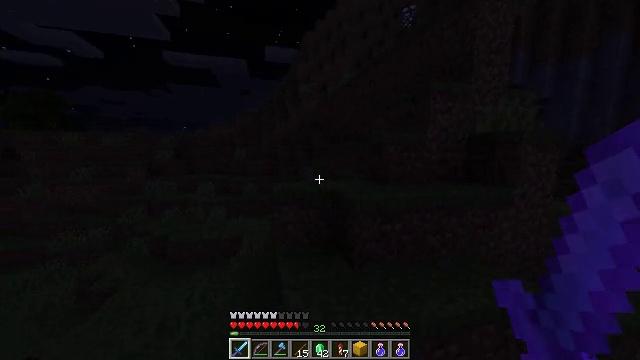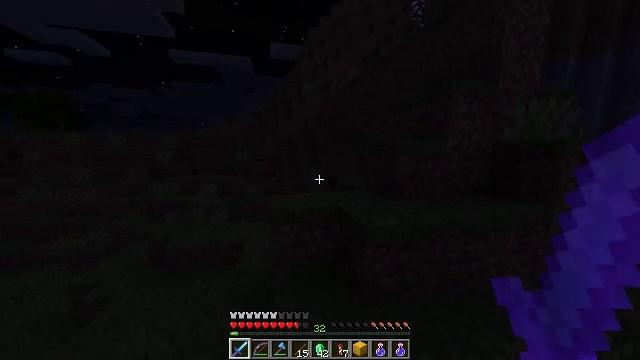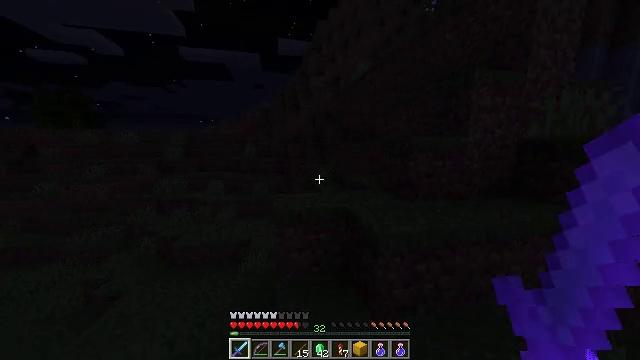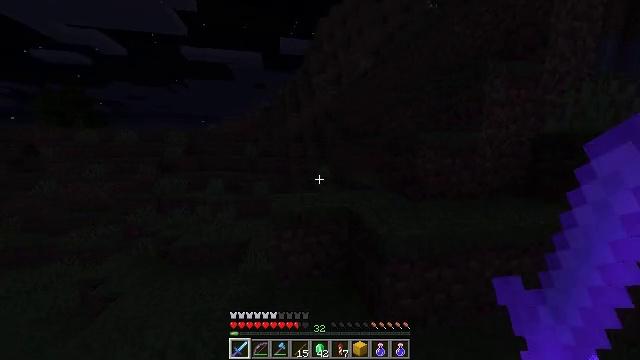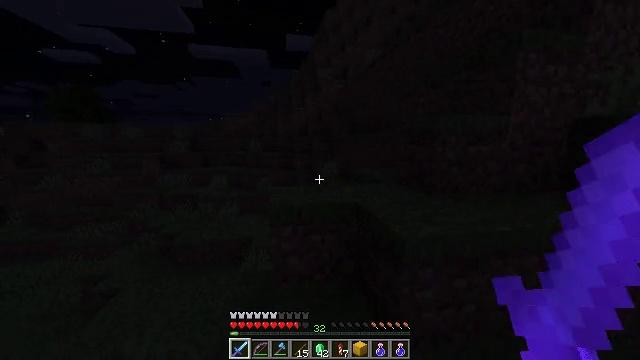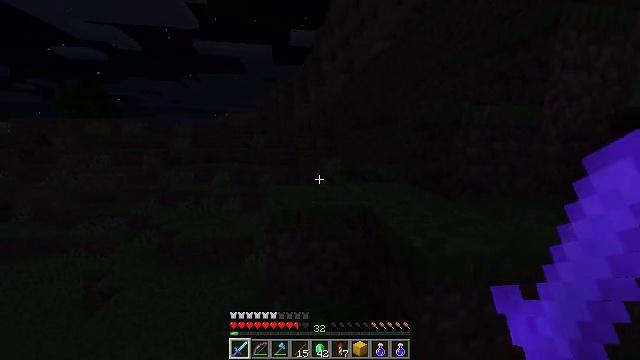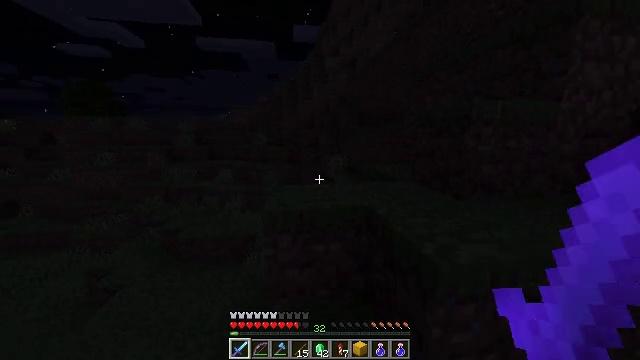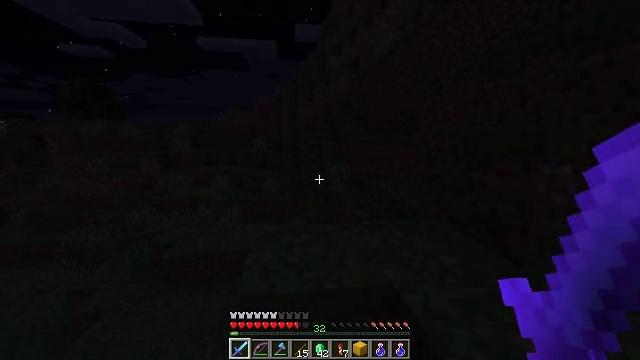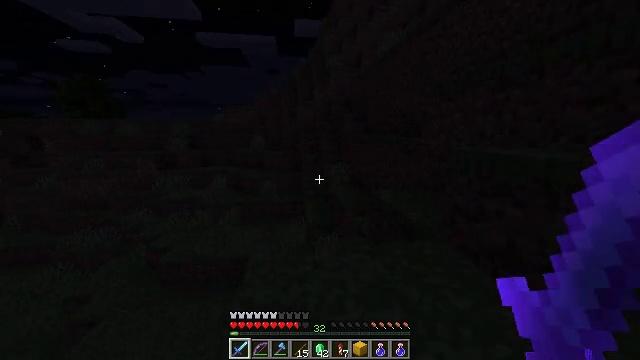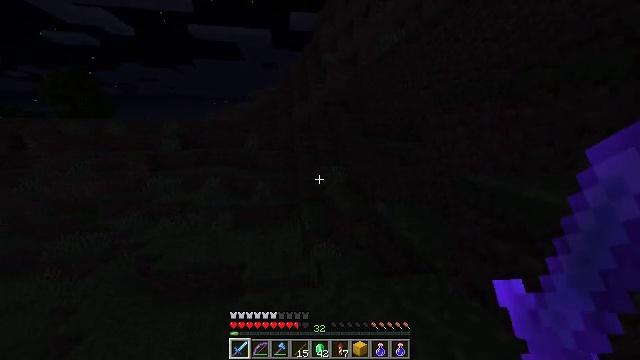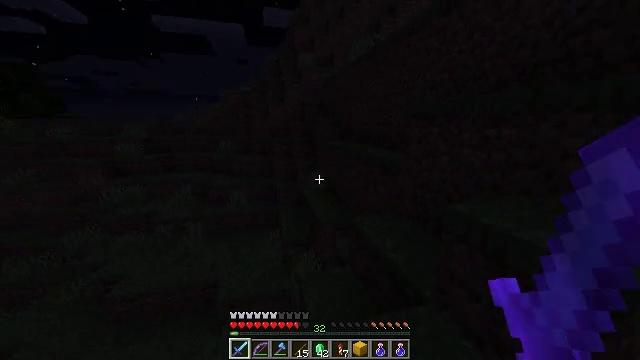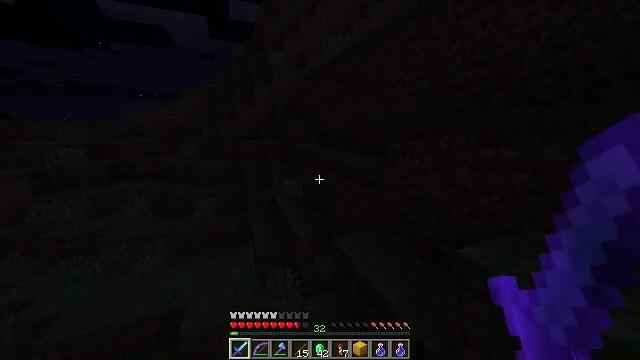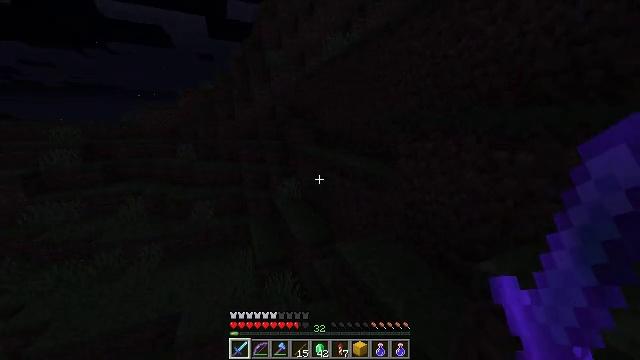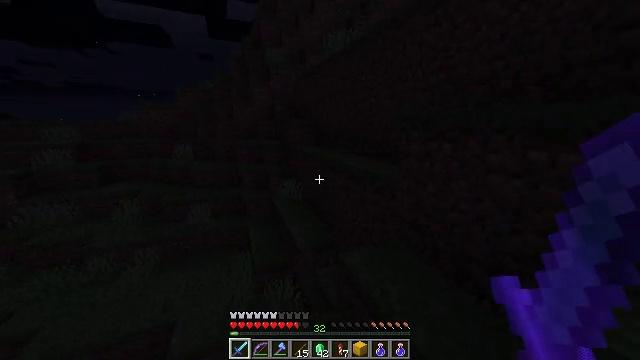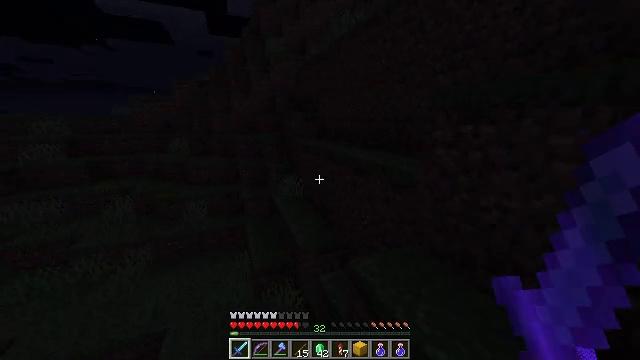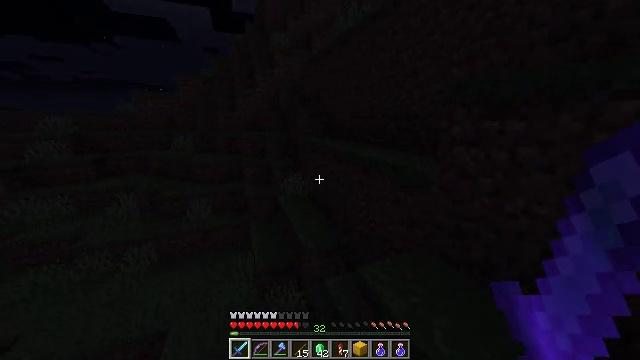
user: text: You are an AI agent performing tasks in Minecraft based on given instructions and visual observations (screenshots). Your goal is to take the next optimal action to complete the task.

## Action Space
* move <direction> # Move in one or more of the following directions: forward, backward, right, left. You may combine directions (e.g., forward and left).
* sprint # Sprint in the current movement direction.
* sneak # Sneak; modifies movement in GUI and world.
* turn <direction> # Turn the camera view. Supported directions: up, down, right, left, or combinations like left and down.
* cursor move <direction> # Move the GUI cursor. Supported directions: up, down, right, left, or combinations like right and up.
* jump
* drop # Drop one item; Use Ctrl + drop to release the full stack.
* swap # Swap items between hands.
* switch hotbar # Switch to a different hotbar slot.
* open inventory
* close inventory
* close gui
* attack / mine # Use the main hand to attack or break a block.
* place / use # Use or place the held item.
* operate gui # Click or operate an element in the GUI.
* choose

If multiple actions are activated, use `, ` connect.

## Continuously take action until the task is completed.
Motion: motion action
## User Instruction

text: Clear away tall grass.
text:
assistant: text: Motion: move forward, sprint, turn left, jump
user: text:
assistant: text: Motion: move forward, sprint, turn left, jump
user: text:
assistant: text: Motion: move forward, sprint, jump
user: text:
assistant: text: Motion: move forward, sprint, turn left, jump
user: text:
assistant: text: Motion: move forward, sprint, turn left, jump
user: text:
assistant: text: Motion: move forward, sprint, jump
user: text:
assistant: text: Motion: move forward, sprint, jump
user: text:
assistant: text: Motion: move forward, sprint, jump
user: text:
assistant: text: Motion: move forward, sprint, turn right and down, jump
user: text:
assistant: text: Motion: move forward, sprint, turn right, jump
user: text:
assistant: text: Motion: move forward, sprint, turn right, jump
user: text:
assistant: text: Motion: move forward, sprint, jump
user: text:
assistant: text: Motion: move forward, sprint, jump
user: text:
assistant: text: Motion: move forward, sprint, jump
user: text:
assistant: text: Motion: move forward, sprint, turn left, jump
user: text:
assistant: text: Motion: move forward, sprint, jump
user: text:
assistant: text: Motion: move forward, sprint, jump
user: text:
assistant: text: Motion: move forward, sprint, jump
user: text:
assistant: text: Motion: move forward, sprint, turn left, jump
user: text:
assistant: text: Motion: move forward, sprint, turn left, jump
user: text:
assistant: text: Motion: move forward, sprint, turn left, jump
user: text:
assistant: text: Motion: move forward, sprint, turn left, jump
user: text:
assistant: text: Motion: move forward, sprint, turn left, jump
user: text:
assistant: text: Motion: move forward, sprint, jump
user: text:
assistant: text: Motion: move forward, sprint, jump
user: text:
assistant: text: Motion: move forward, sprint, jump
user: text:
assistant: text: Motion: move forward, sprint, turn left and up, jump
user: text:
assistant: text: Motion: move forward, sprint, turn left and up, jump
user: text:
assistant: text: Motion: move forward, sprint, turn left, jump
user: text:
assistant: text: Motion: move forward, sprint, turn left, jump